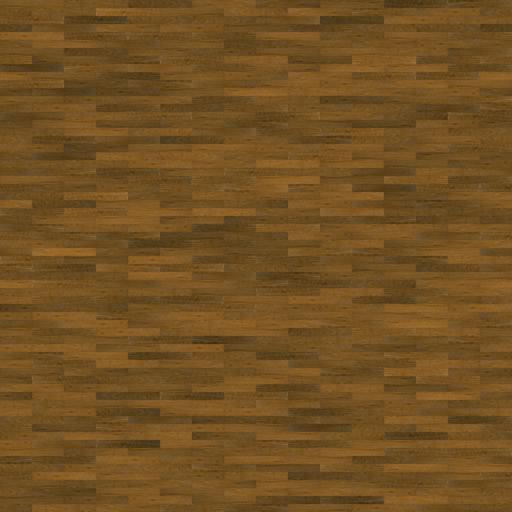
Tags: brown dark smooth wood floor wooden